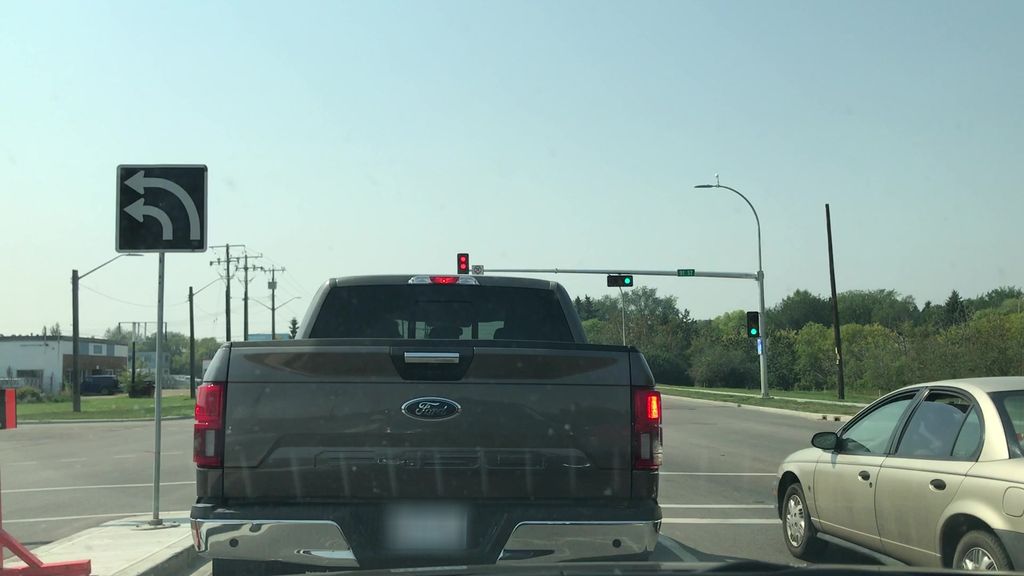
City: edmonton